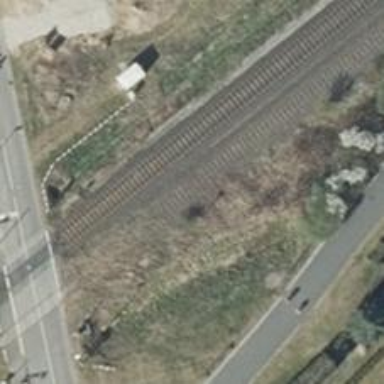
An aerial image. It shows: Railway signal.